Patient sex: F
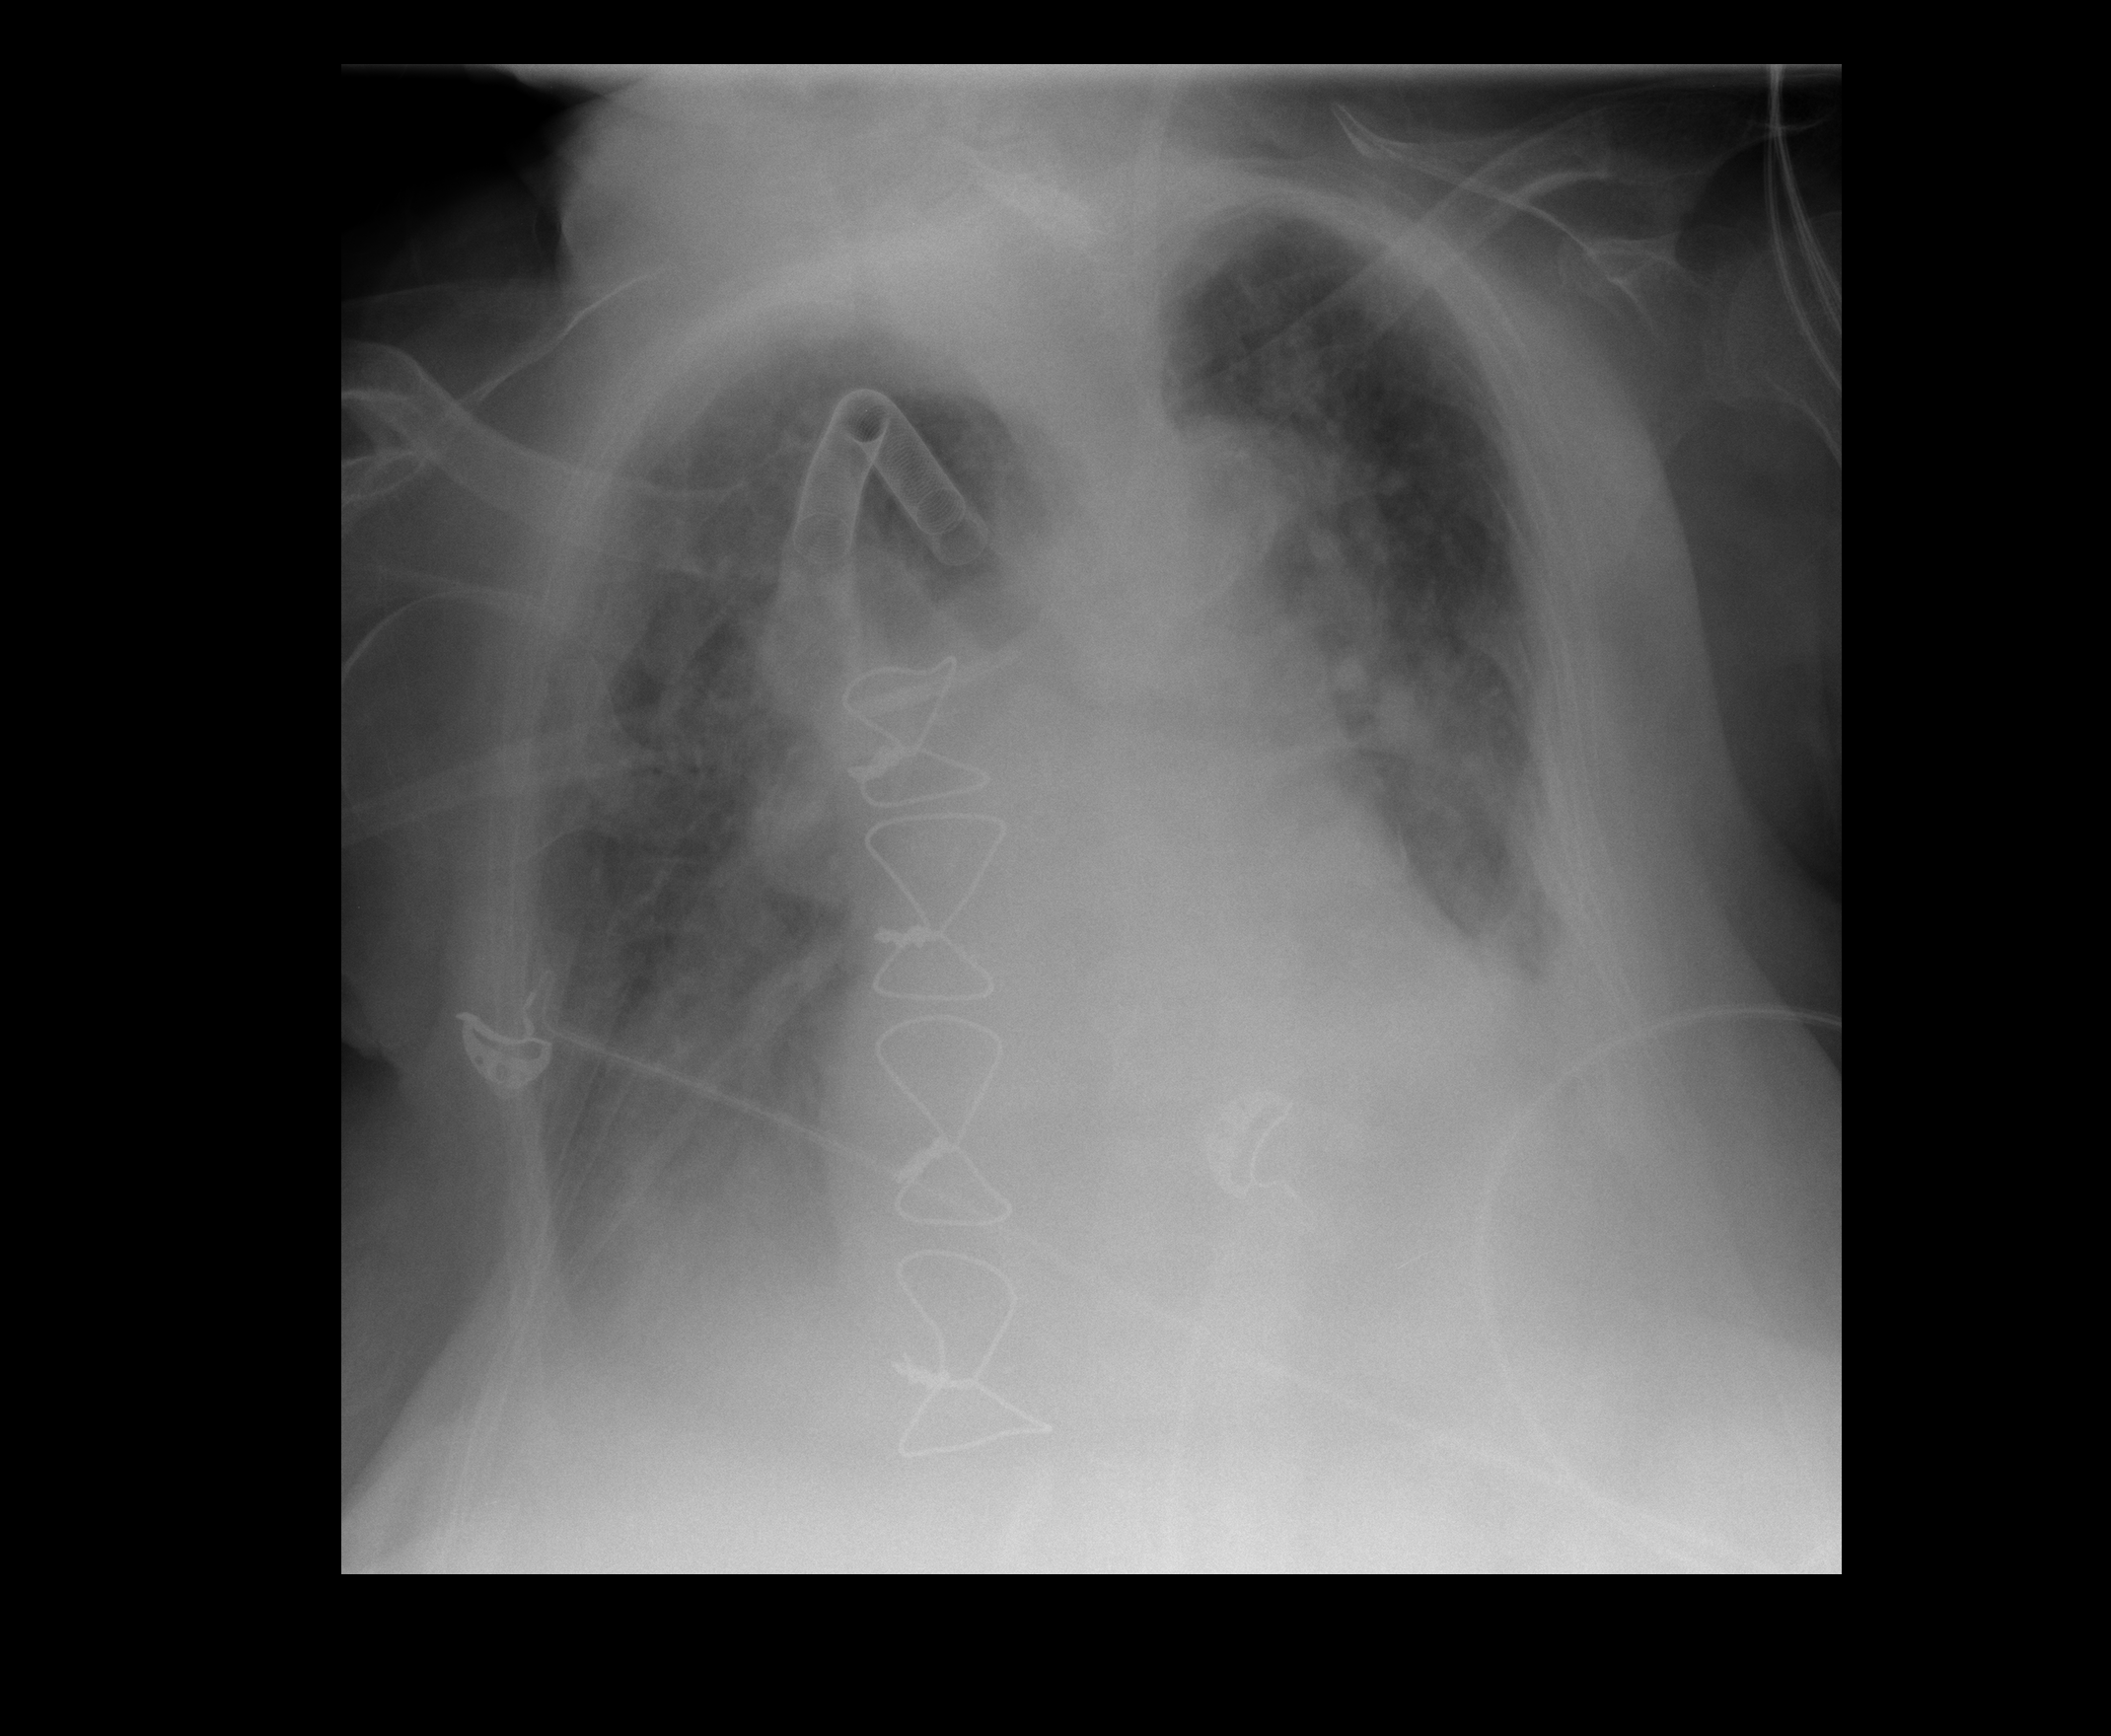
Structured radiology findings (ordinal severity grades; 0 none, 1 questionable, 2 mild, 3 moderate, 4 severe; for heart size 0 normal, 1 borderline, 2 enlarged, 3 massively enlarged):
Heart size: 2
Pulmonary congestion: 2
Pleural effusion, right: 2
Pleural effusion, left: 2
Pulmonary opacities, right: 1
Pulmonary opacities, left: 1
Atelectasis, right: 2
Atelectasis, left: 2